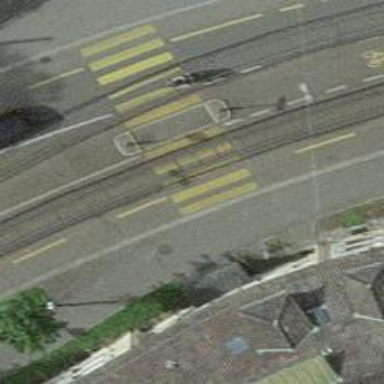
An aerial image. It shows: Kerb serving as barrier.